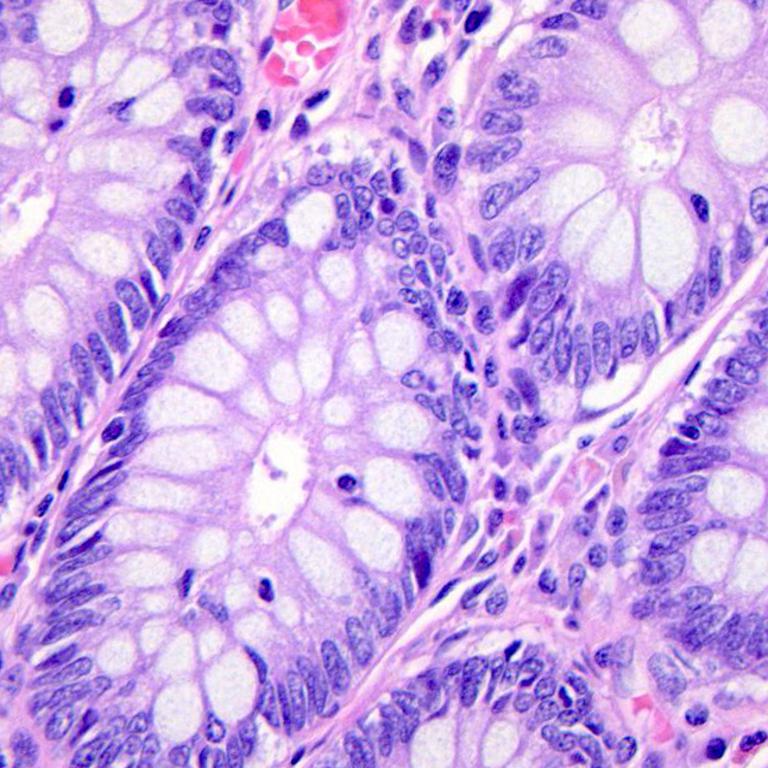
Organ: colon
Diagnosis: benign